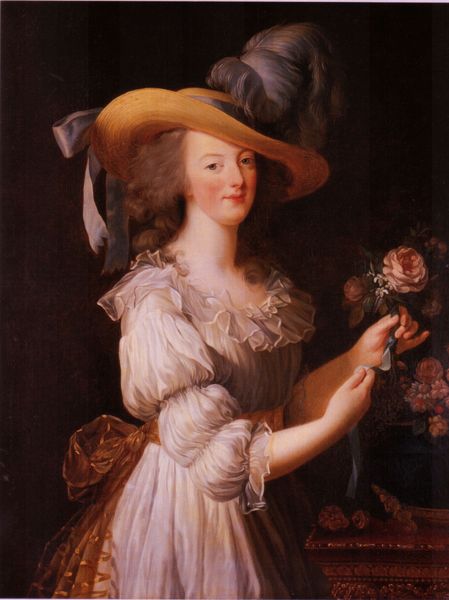
Titel: Marie-Antoinette "en gaulle"
Künstler: Élisabeth Vigée Le Brun
Standort: Kronberg
Institution: Hessische Hausstiftung
Schlagwörter: blau, dunkel, feder, gemälde, hand, kopf, schatten, weiß, gelb, grün, mädchen, ocker, blume, blumen, braun, elegant, fenster, finger, frankreich, frau, frisur, grau, haar, hell, hintergrund, hut, kleid, licht, orange, profil, schwarz, tisch, blick, blüte, blüten, dame, gürtel, rose, rosen, rot, beige, malerei, mode, schleife, jung, arm, arme, augen, band, barock, blass, falten, federn, gesicht, kleidung, kragen, spitze, ärmel, bildnis, hals, hände, portrait, porträt, öl, natur, gold, haare, halbfigur, pose, reich, stehend, stoff, rokkoko, schleifen, dekolletee, england, hübsch, idealisierung, lippen, locken, potrait, prinzessin, puder, puffärmel, rokoko, rosa, rouge, seide, zart, stillleben, vase, federhut, hellblau, schärpe, lächeln, ornage, schürze, seitlich, wangen, tüll, lila, haarband, hutband, tischchen, strauss, biden, junge frau, edel, rüschen, oberkörper, krempe, sonnenhut, leuchten, blumenstrauss, satin, truhe, geld, scherpe, flora, biedermeier, verliebt, königin, freundlich, aufklärung, binden, weich, bänder, fragil, lady, anmutig, idealisiert, spätbarock, gepudert, lieblich, marie antoinette, schillern, schillernd, barocko, blumenbinden, barocco, geoudert, hemdgummi, 19. jahrhundert, vigée lebrun, gesrüscht, rasa